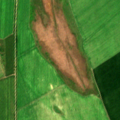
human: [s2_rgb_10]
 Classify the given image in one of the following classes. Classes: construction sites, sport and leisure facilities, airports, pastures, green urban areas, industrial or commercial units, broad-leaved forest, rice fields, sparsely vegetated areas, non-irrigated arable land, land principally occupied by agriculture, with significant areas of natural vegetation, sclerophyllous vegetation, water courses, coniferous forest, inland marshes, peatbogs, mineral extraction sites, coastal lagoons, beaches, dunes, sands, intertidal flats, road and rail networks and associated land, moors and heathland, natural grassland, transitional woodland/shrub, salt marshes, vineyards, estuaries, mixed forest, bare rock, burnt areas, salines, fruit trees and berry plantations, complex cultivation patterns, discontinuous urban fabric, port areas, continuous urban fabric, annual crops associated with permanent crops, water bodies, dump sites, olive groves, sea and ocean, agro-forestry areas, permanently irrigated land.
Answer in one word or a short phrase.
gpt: non-irrigated arable land, natural grassland